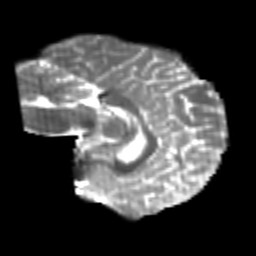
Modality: T2w
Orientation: sagittal
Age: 23
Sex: female
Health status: healthy
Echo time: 0.074 s